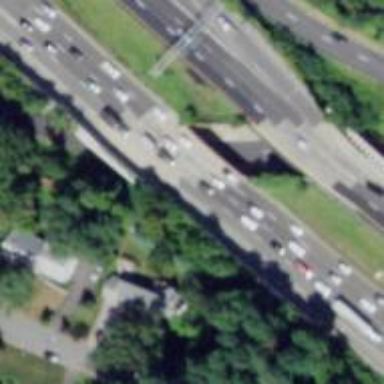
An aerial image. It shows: Urban freeway expressway bridge.